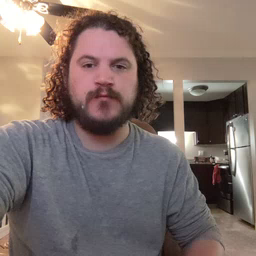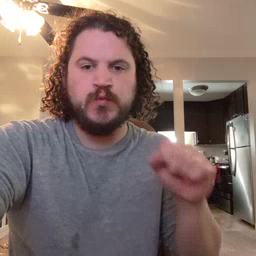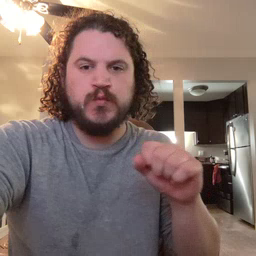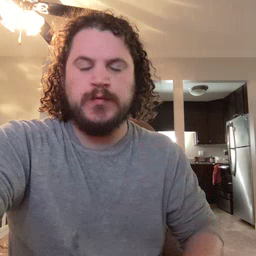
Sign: shoe